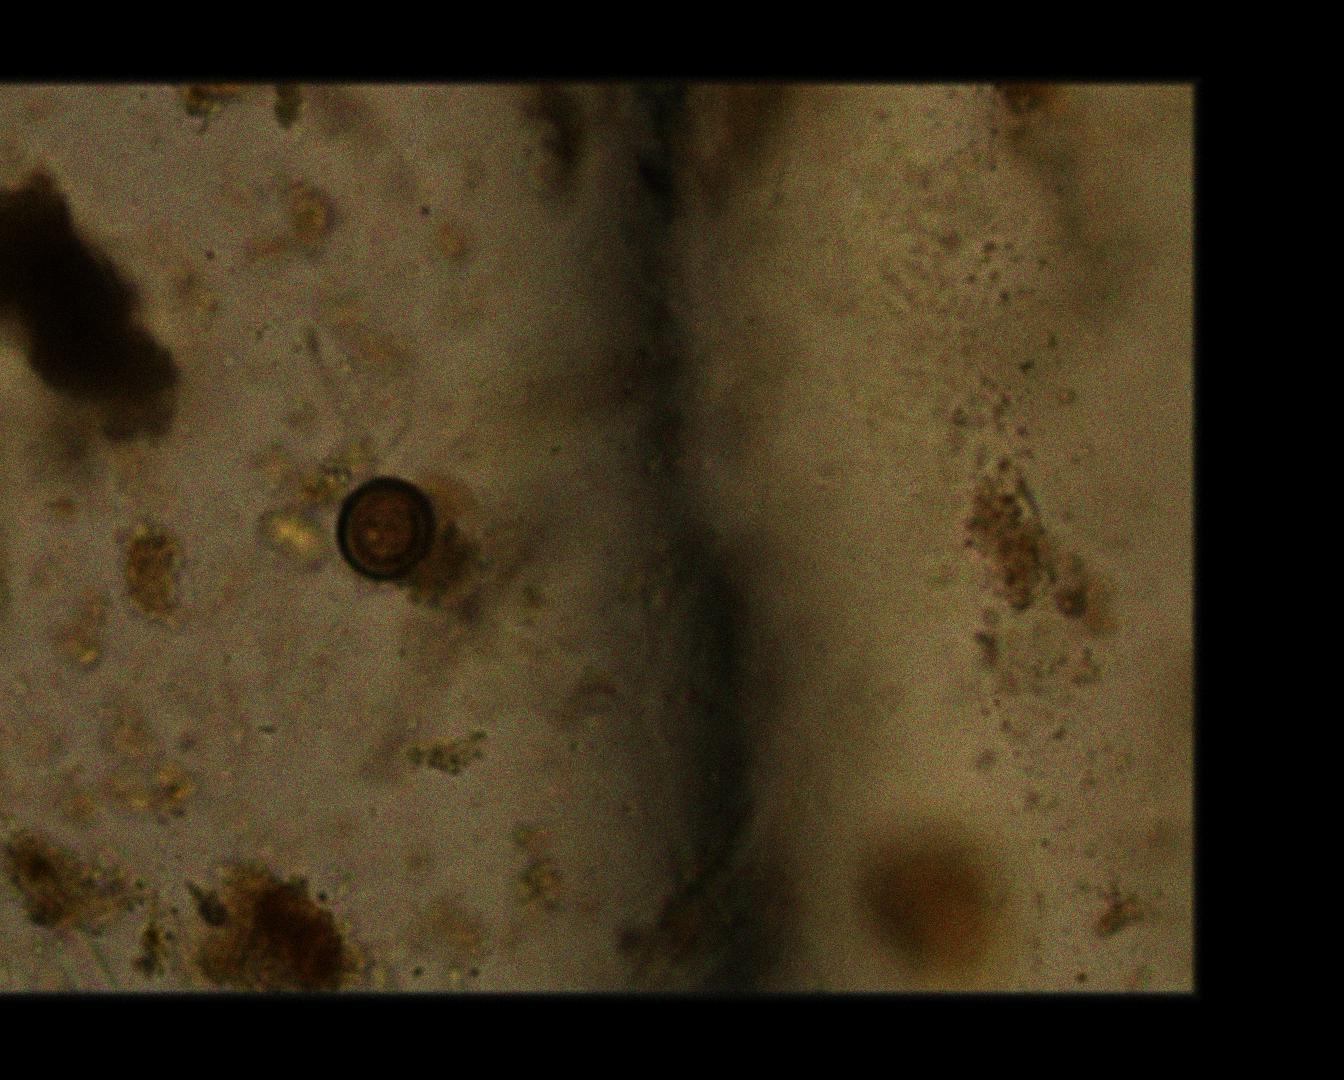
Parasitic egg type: Taenia spp. egg